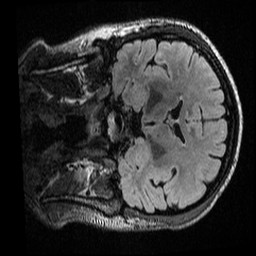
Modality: T2w
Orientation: coronal
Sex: male
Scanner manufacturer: ge
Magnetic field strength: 3 T
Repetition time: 6 s
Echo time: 0.1285 s